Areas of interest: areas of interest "Ningxia Medical University Affiliated Autonomous Region TCM Hospital Outpatient and Emergency Comprehensive Building"
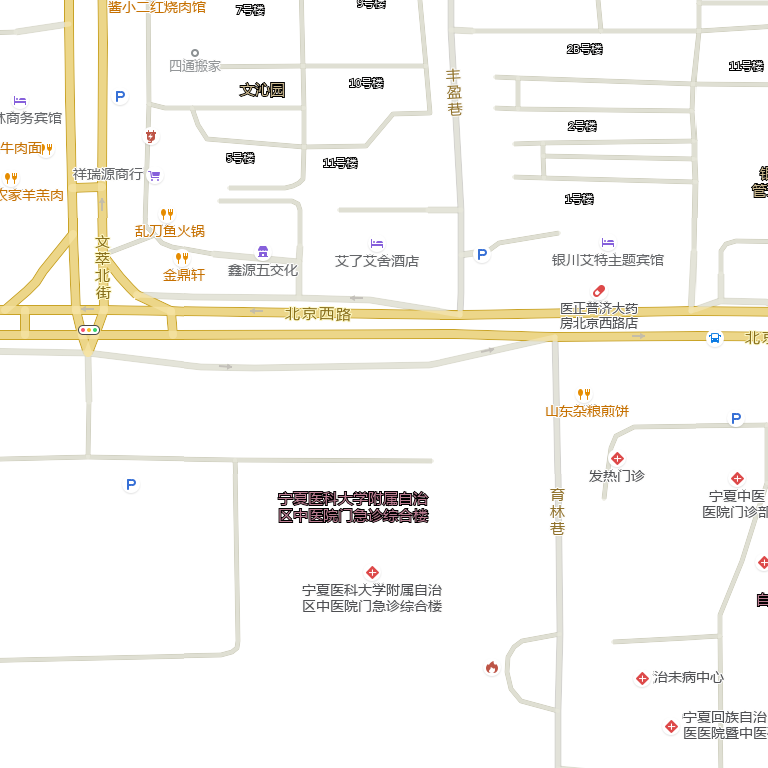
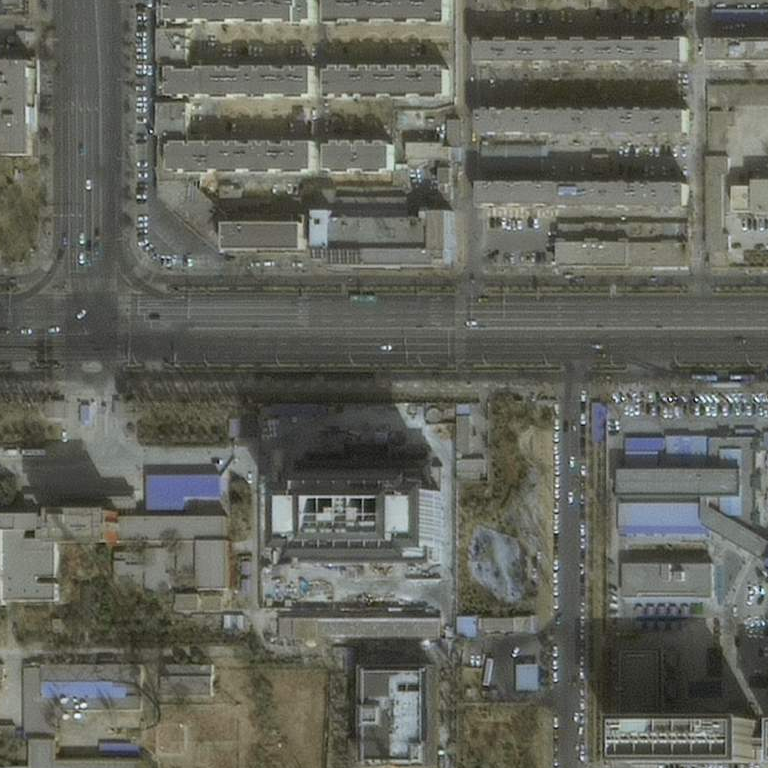